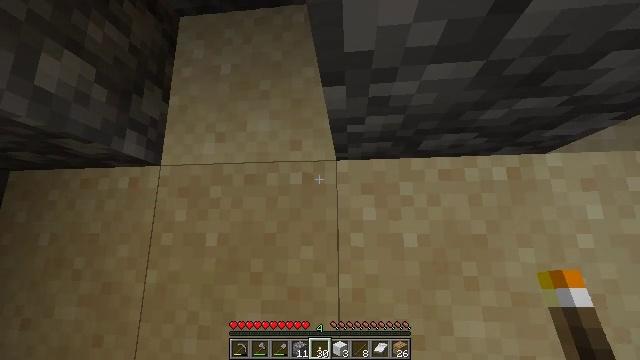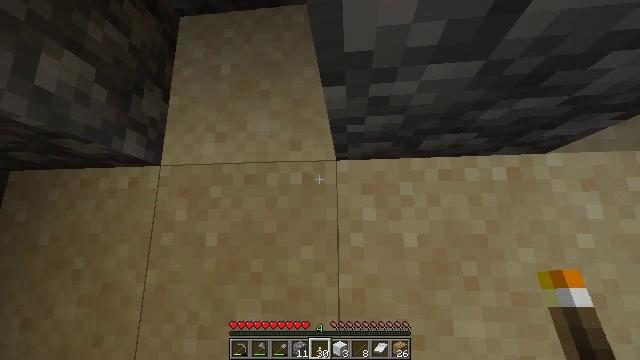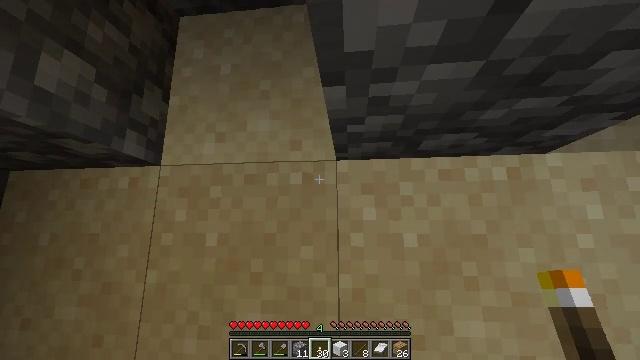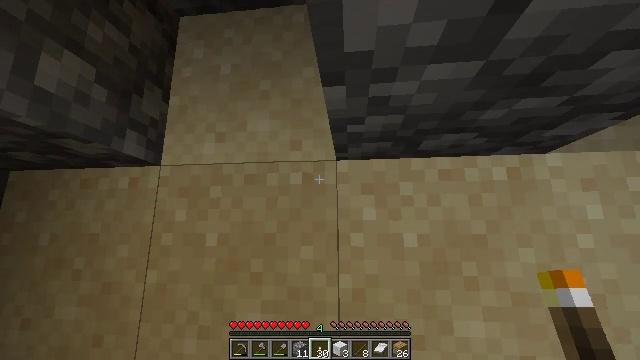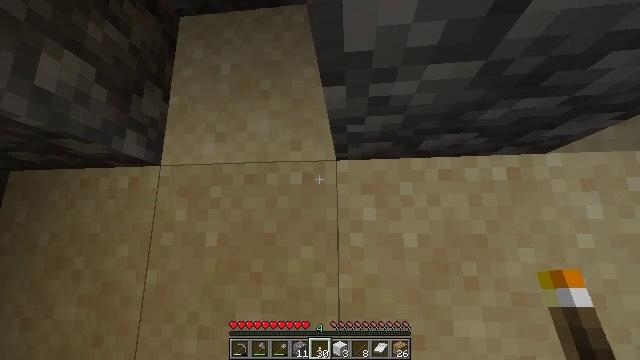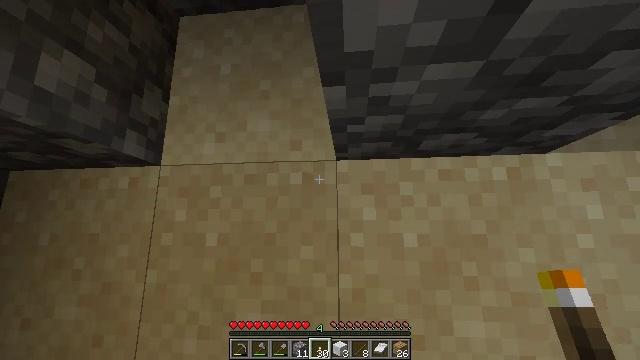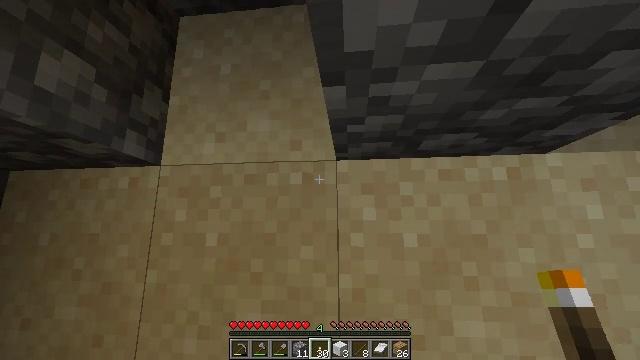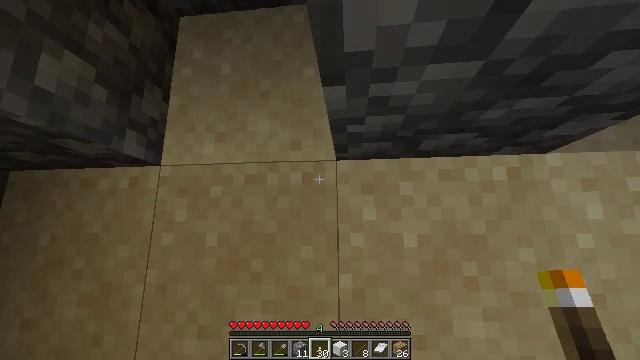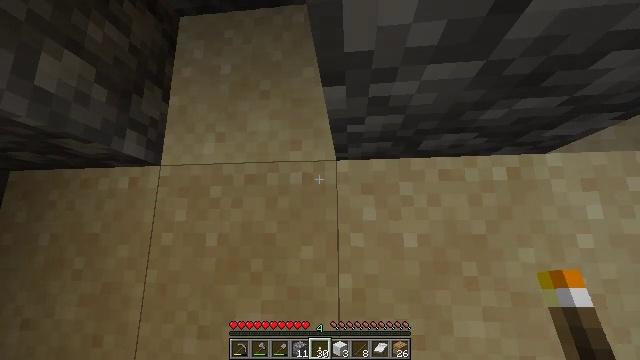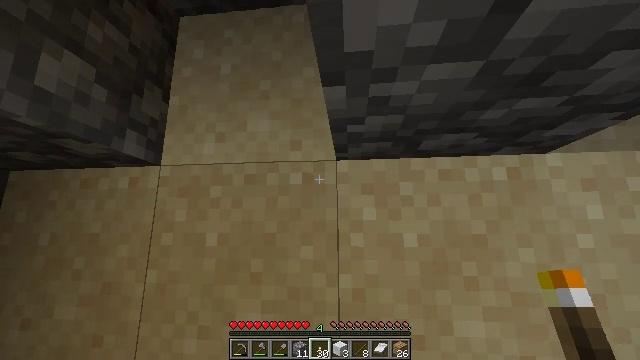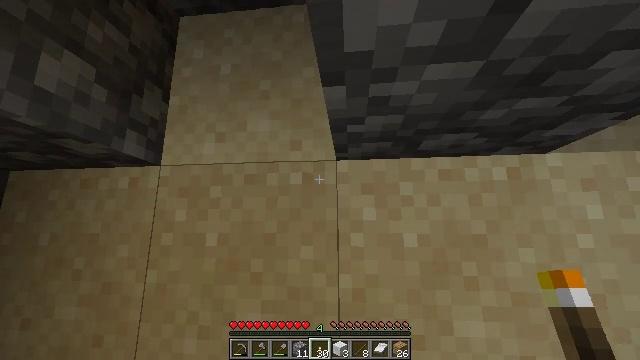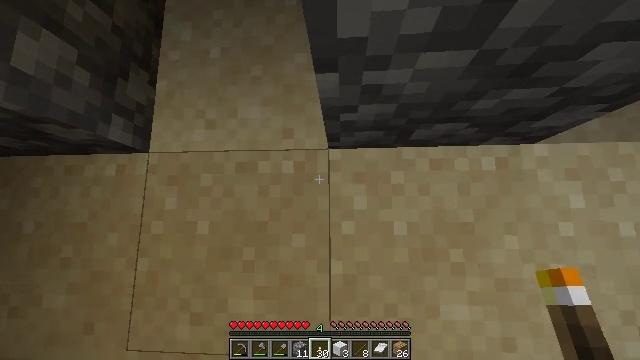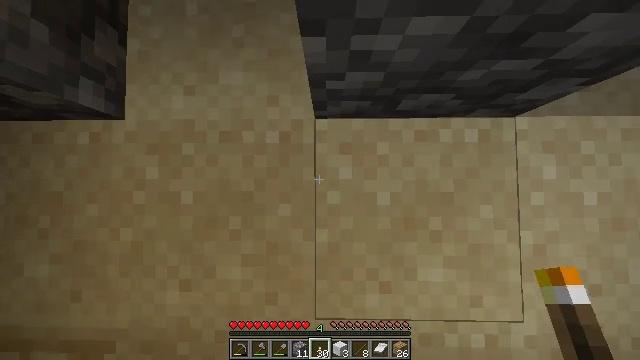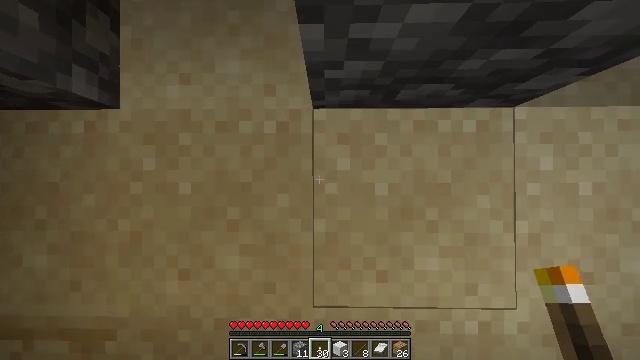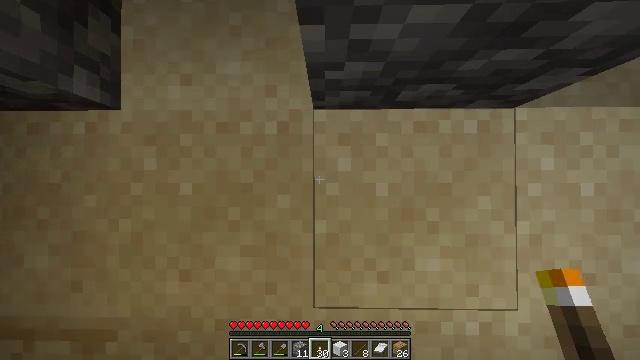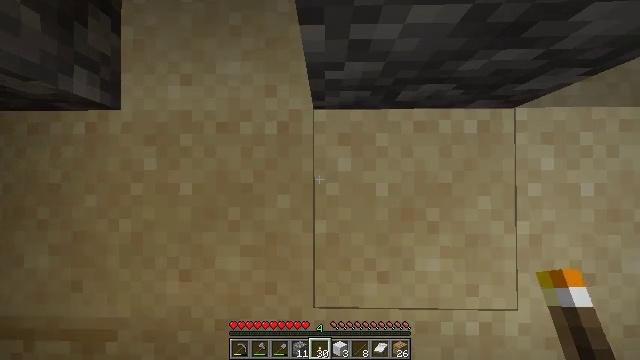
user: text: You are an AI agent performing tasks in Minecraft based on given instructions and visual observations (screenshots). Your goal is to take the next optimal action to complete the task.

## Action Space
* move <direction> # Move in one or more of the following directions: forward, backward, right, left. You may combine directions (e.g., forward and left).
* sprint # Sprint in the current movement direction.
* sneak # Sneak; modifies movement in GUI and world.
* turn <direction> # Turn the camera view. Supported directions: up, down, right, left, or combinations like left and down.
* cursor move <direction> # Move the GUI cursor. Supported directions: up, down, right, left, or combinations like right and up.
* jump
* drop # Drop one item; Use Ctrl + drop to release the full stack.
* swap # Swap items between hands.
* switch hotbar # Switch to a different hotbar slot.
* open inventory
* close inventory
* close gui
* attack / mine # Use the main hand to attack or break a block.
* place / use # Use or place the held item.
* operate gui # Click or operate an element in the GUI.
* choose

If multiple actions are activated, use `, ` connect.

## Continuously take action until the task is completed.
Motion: motion action
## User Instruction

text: Break the sand block.
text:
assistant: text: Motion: no_op
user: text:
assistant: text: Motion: no_op
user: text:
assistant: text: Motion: no_op
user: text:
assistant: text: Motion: no_op
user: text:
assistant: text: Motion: no_op
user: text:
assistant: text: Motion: no_op
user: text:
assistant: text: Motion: no_op
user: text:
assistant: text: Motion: no_op
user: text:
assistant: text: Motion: no_op
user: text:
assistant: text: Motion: no_op
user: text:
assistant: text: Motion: turn right and down
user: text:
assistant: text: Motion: turn right and down
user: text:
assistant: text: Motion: turn down
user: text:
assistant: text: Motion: no_op
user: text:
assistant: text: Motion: no_op
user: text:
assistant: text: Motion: turn up
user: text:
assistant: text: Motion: turn up
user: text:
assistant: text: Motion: no_op
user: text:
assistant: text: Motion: no_op
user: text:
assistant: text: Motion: no_op
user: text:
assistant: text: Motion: no_op
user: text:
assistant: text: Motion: no_op
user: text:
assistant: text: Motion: turn right and up
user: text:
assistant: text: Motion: turn right and up
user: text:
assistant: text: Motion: turn right and up
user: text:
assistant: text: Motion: turn right and up
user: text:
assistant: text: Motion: turn up
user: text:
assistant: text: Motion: turn left and up
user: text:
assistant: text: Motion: turn left and up
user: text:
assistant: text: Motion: turn left and up